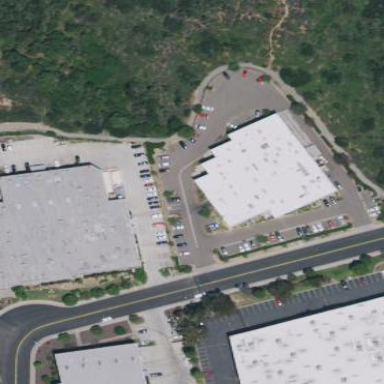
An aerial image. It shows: Industrial building.